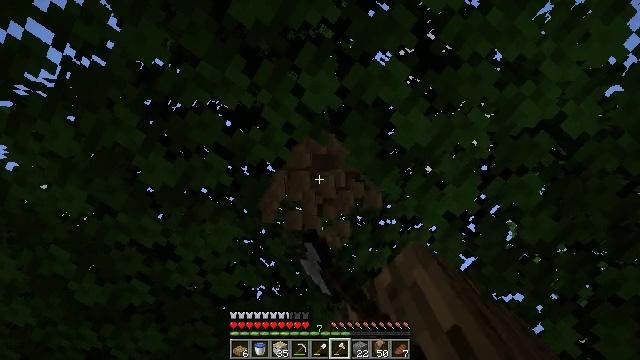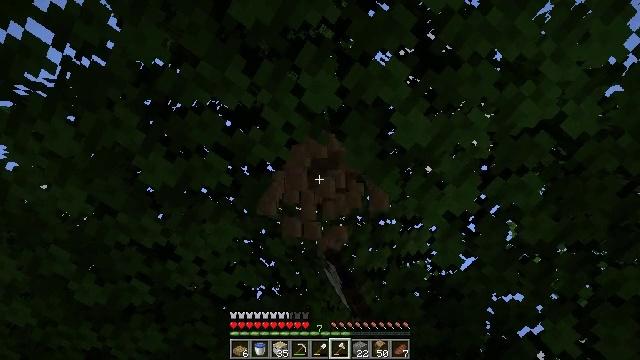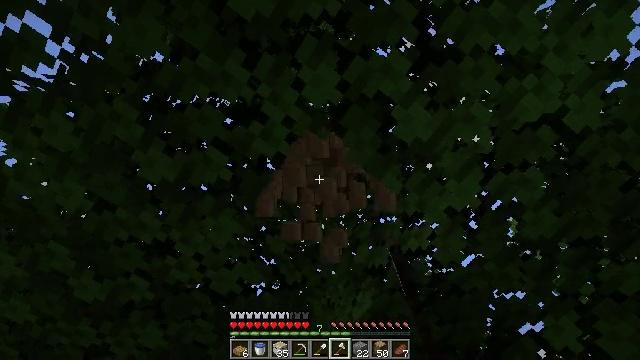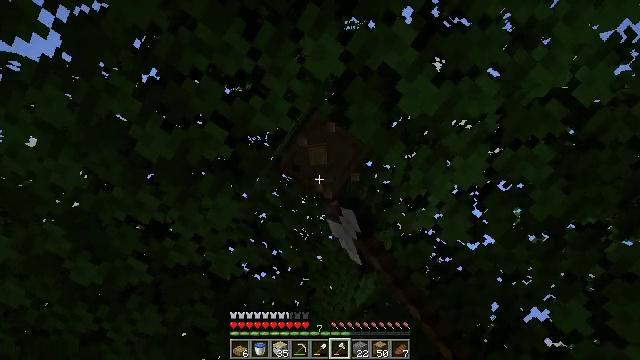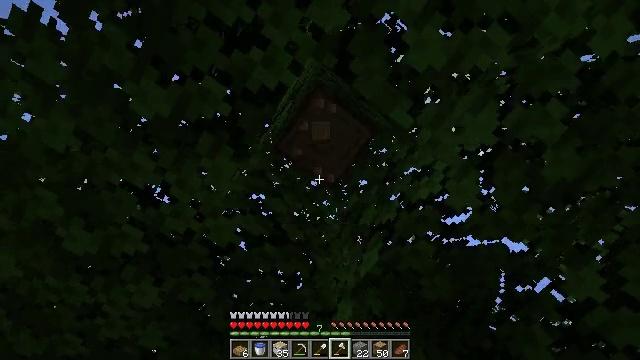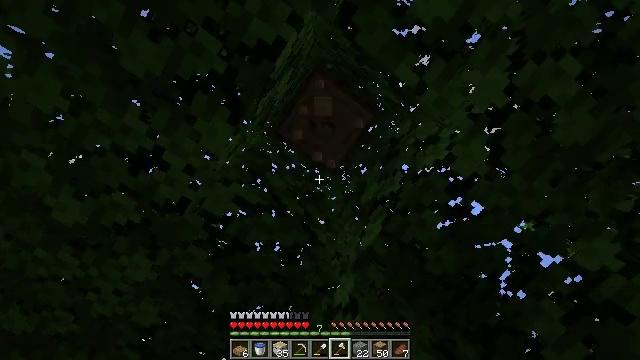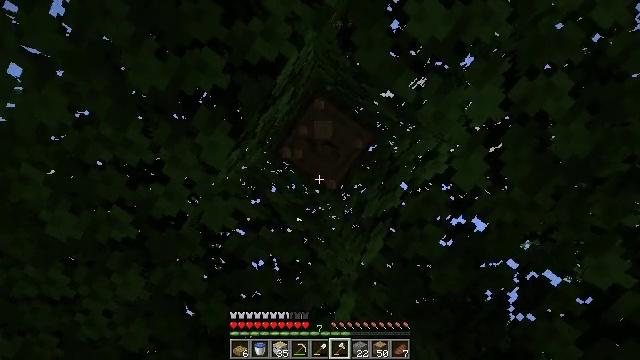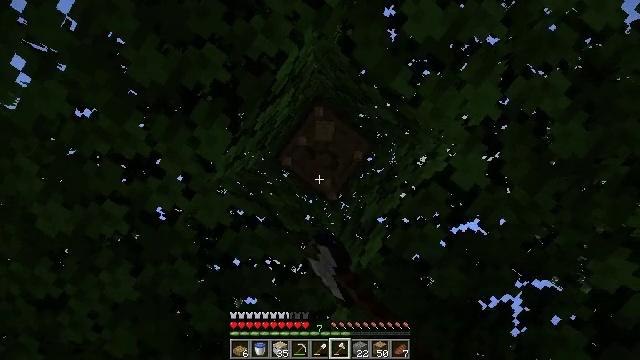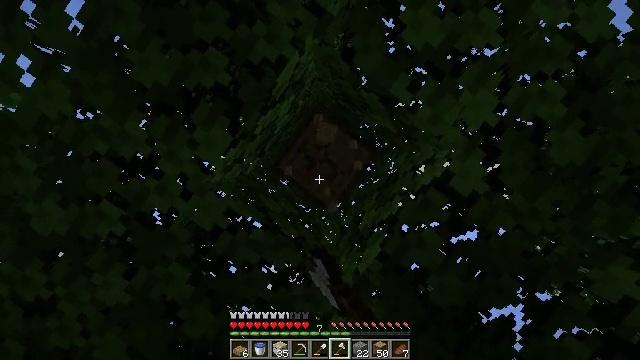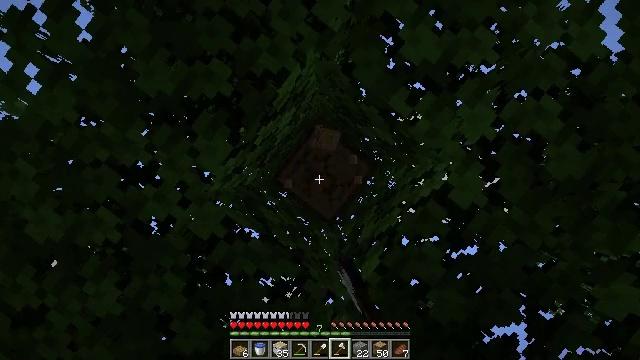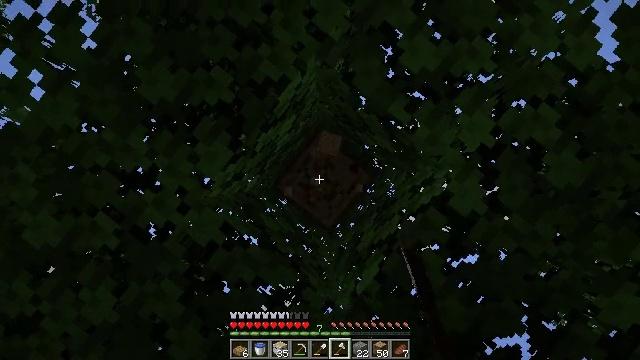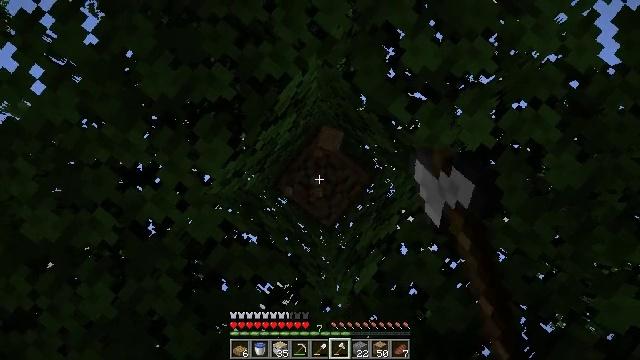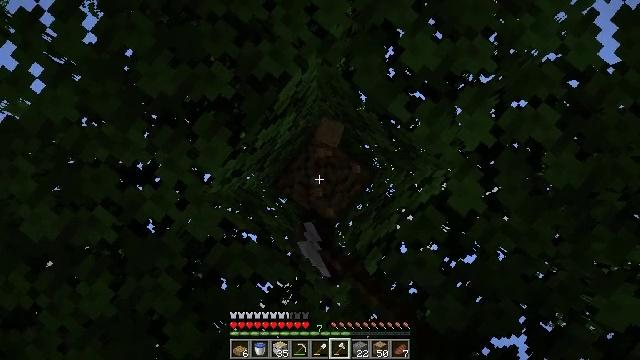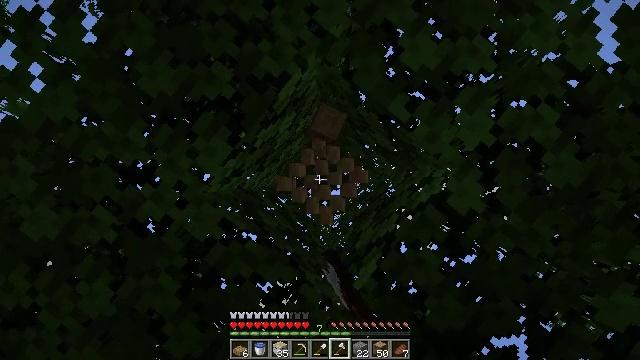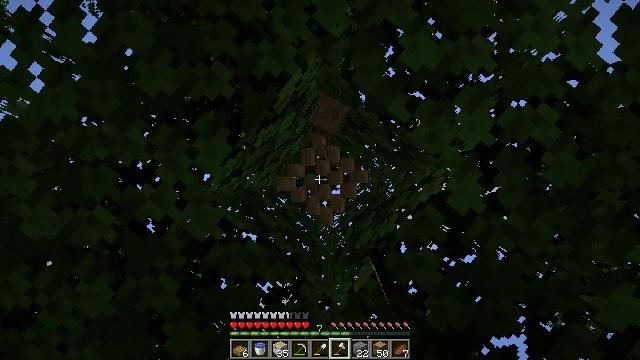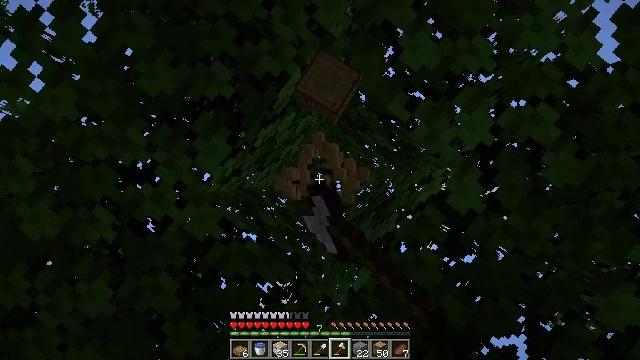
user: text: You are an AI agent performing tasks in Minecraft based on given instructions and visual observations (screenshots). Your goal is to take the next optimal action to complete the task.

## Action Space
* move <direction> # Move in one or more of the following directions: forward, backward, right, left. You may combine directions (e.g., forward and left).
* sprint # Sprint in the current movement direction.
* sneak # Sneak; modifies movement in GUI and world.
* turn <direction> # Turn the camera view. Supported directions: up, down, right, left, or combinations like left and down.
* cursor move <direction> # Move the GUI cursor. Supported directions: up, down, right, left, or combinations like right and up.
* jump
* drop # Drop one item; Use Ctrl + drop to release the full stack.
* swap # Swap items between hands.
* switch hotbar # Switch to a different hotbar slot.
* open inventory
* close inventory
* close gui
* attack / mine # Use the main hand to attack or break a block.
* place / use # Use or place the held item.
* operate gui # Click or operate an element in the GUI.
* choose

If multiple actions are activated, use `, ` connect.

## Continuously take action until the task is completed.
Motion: motion action
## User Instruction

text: Collect oak log for crafting.
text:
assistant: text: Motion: attack / mine
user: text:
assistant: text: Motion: move forward, attack / mine
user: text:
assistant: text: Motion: move forward, attack / mine
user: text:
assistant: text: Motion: move forward, attack / mine
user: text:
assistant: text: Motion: move forward, attack / mine
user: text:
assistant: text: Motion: turn up, attack / mine
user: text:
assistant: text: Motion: turn up, attack / mine
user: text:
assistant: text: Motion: turn up, attack / mine
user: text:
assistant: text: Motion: turn up, attack / mine
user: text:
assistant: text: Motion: turn up, attack / mine
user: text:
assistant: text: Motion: turn up, attack / mine
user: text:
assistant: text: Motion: attack / mine
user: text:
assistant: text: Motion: attack / mine
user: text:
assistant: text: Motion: attack / mine
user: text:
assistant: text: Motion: attack / mine
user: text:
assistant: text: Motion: attack / mine
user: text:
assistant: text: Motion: attack / mine
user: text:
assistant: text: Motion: attack / mine
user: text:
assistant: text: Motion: attack / mine
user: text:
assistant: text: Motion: attack / mine
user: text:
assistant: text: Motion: attack / mine
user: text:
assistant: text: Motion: attack / mine
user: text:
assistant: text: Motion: attack / mine
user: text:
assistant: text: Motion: attack / mine
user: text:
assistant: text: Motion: no_op
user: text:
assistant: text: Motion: no_op
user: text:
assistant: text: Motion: no_op
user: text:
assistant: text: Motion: no_op
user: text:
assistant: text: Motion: no_op
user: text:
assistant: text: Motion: no_op